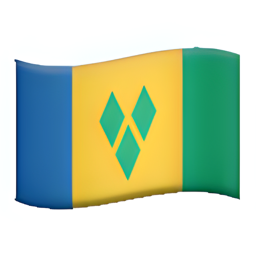
Name: flag for st vincent grenadines
Emoji: 🇨🇻
Group: Flags
Sub-group: country-flag